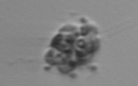
Label: Leptocylindrus_mediterraneus